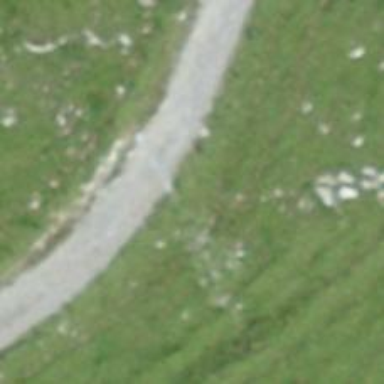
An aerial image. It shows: Gravel track with grade3 tracktype. This track has no sidewalks.